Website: bh-photo
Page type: customer-info-address
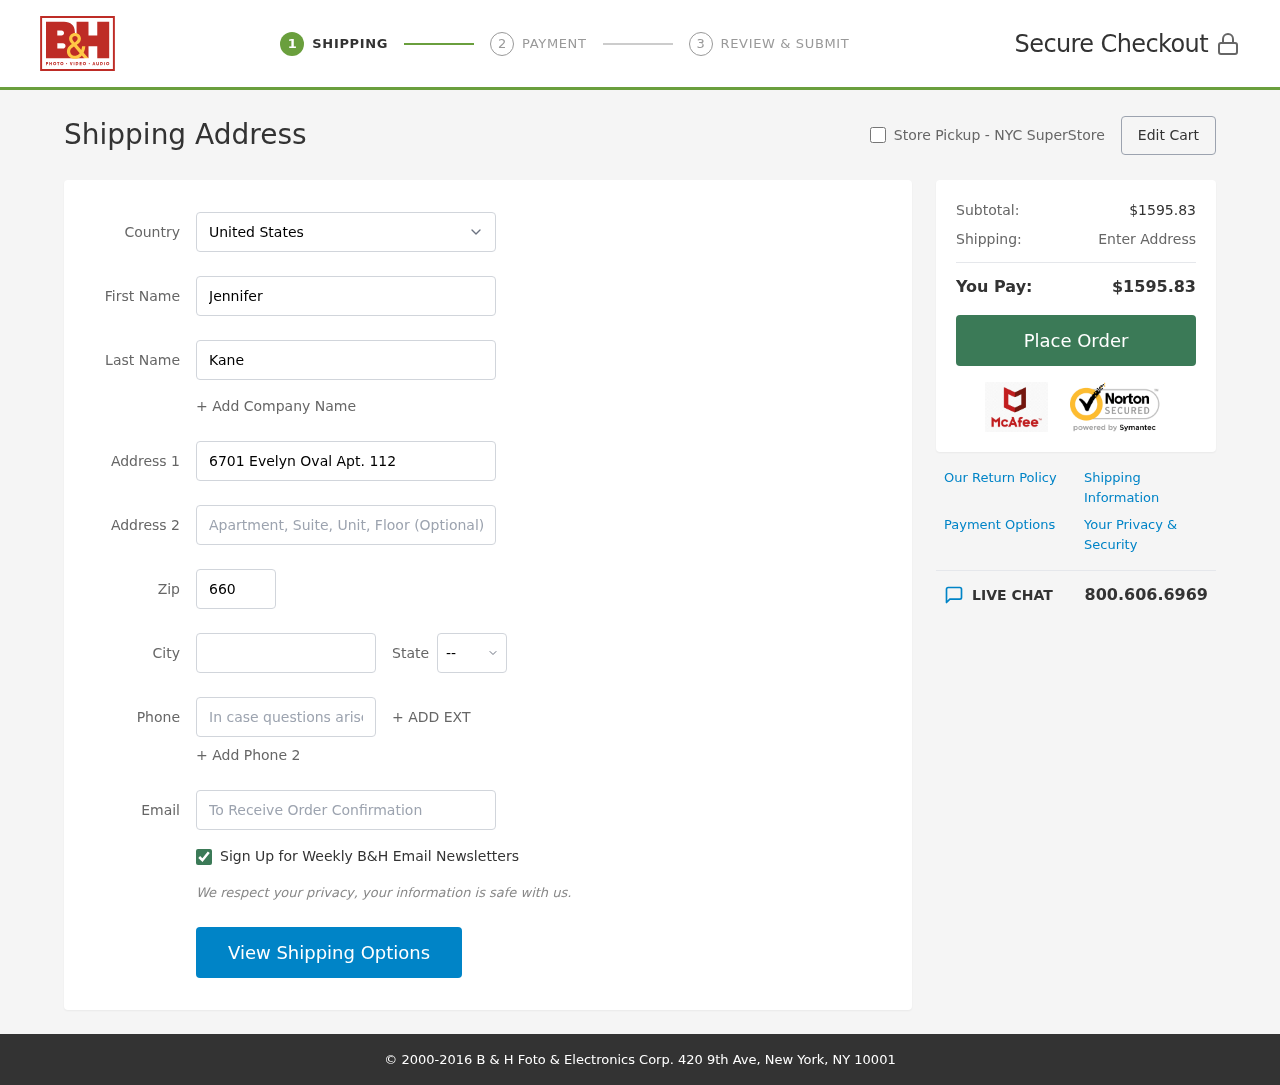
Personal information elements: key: PII_CITY
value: Lake Loriland
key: PII_COUNTRY
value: United States
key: PII_EMAIL
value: jkane@yahoo.com
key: PII_FIRSTNAME
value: Jennifer
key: PII_LASTNAME
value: Kane
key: PII_PHONE
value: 8248354529
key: PII_POSTCODE
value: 66001
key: PII_STATE_ABBR
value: MI
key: PII_STREET
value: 6701 Evelyn Oval Apt. 112
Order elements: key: ORDER_SUBTOTAL
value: $1595.83
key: ORDER_TOTAL
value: $1595.83